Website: slack
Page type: stored-credit-cards
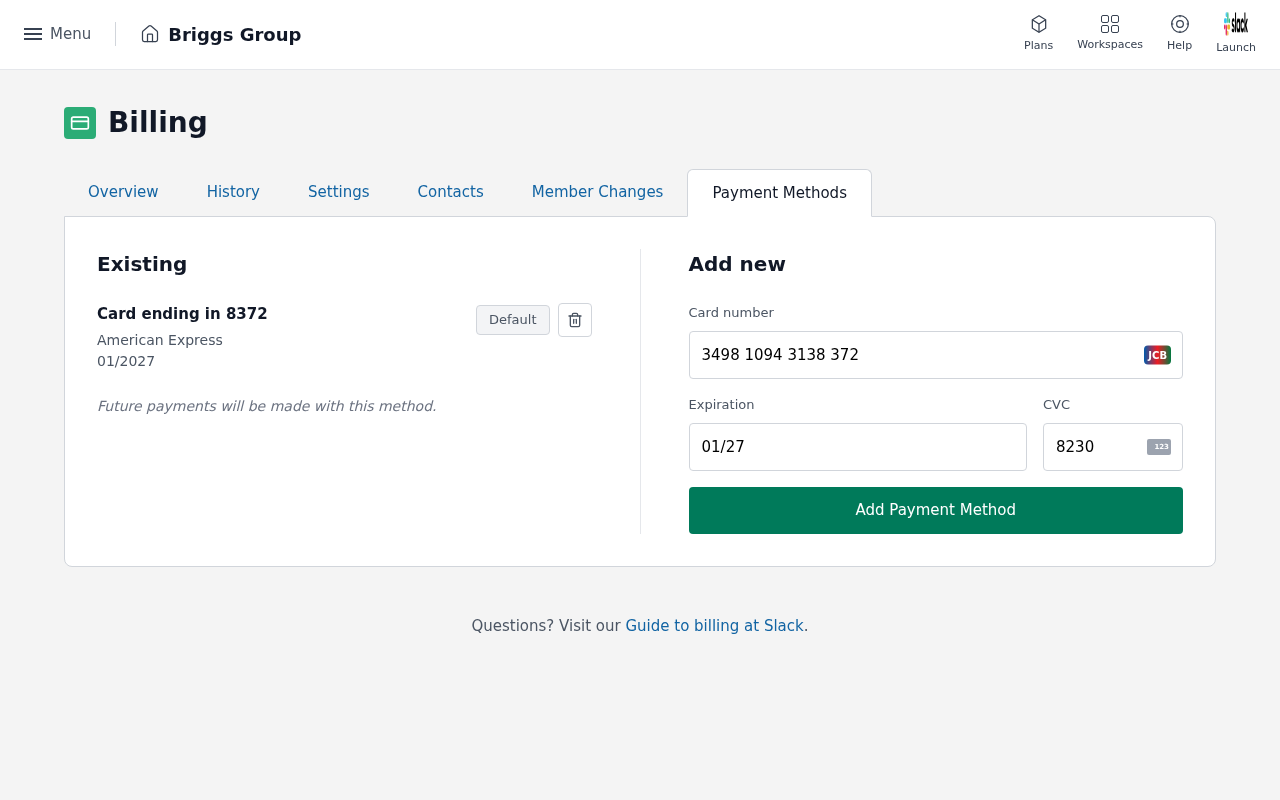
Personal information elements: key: PII_CARD_CVV
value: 8230
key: PII_CARD_EXPIRY
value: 01/2027
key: PII_CARD_EXPIRY
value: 01/27
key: PII_CARD_LAST4
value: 8372
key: PII_CARD_NUMBER
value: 3498 1094 3138 372
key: PII_CARD_TYPE
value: American Express
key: PII_COMPANY
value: Briggs Group